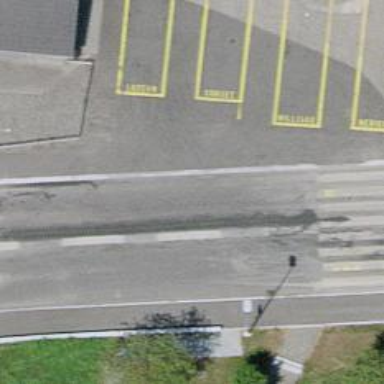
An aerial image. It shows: Secondary road with separate sidewalks on both sides.